Interaction volume radius: 10 \u00c5
Interaction volume height: 15 \u00c5
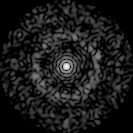
Disorder parameter: 0.8416